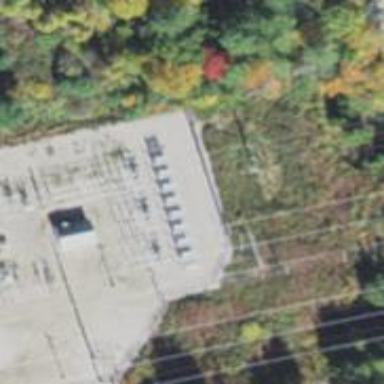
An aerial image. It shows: Switch used for power control.